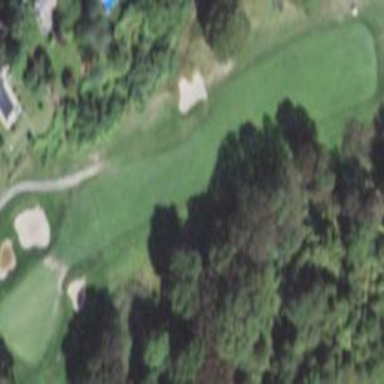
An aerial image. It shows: Golf fairway surrounded by grass.